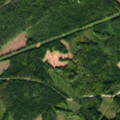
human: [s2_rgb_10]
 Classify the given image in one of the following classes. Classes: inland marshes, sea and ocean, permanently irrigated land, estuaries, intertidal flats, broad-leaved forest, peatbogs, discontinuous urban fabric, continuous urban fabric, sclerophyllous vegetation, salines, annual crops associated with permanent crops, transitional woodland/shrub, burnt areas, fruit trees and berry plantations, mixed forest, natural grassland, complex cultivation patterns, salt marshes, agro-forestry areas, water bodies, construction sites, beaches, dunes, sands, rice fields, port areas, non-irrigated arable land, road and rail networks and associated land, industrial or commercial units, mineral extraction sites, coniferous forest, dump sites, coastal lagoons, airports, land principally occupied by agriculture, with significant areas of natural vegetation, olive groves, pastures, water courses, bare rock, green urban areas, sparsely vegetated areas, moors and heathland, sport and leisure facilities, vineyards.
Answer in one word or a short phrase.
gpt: land principally occupied by agriculture, with significant areas of natural vegetation, coniferous forest, mixed forest